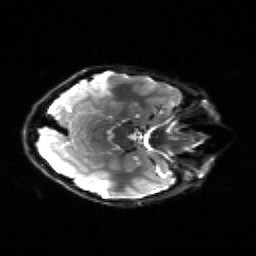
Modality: sbref
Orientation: axial
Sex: female
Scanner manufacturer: siemens
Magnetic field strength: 3 T
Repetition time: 5 s
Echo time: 0.071 s